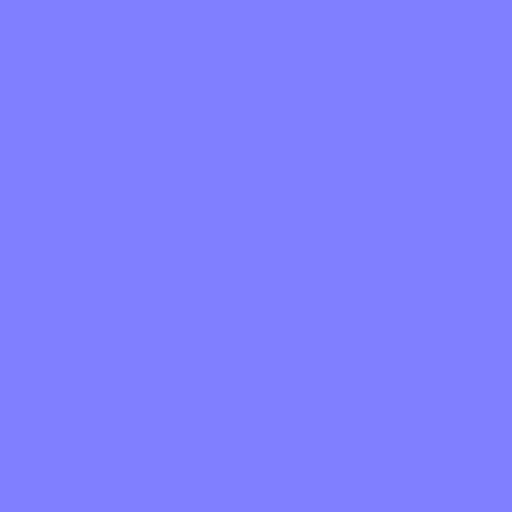
ball christmas tree ornament shiny sphere